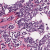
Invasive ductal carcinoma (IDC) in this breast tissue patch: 1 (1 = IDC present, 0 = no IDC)